A time-domain vibration trace from a rotating-machine test bench is shown. Classify the rotor condition as one of: normal, misalignment, unbalance, looseness.
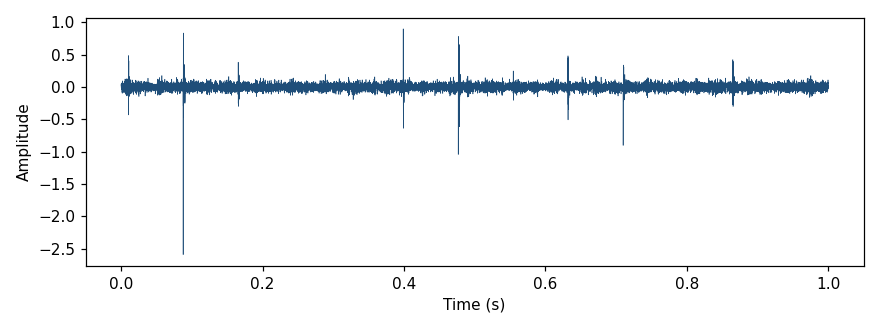
Answer: normal